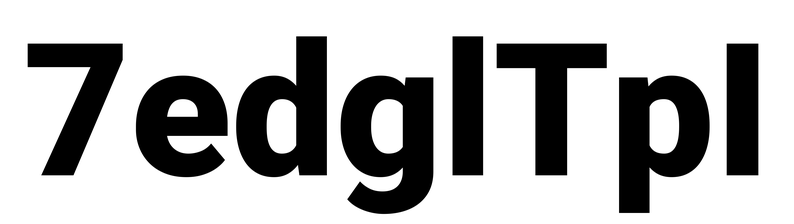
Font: Roboto_Black